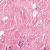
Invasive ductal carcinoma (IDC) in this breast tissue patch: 1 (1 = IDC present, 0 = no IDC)